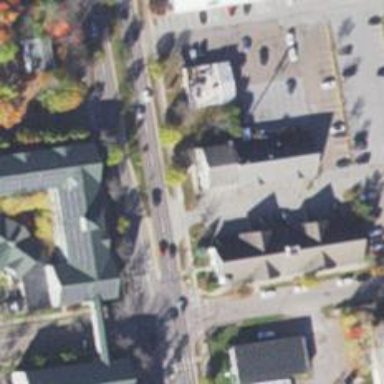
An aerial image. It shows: Healthcare clinic.